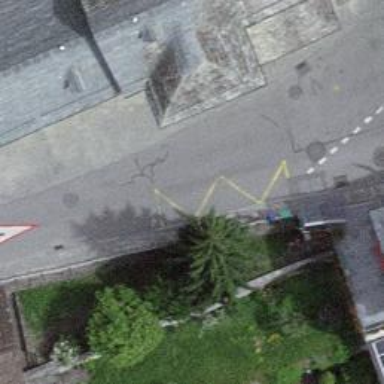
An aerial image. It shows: Bus stop with shelter. It is platform for public transport.